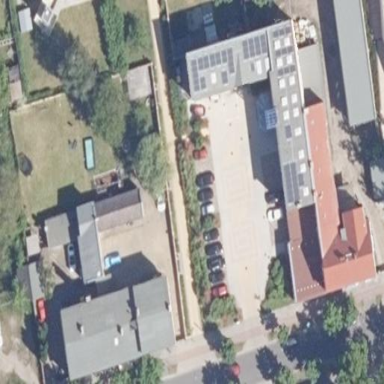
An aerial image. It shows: Office building.